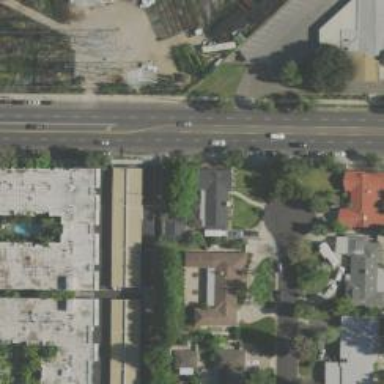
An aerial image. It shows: Alley classified as service road.